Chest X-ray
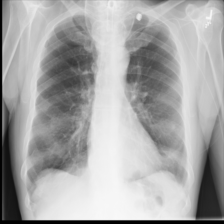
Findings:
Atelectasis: negative
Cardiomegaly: negative
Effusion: negative
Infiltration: negative
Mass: negative
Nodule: negative
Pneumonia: negative
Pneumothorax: negative
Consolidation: negative
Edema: negative
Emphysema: negative
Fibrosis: negative
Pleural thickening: negative
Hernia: negative